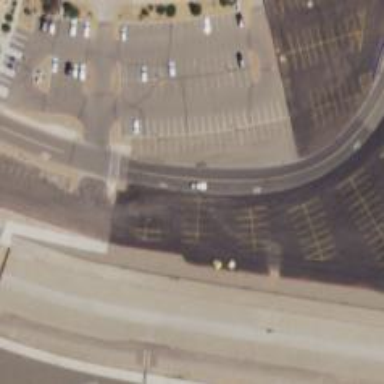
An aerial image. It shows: Parking area with surface.